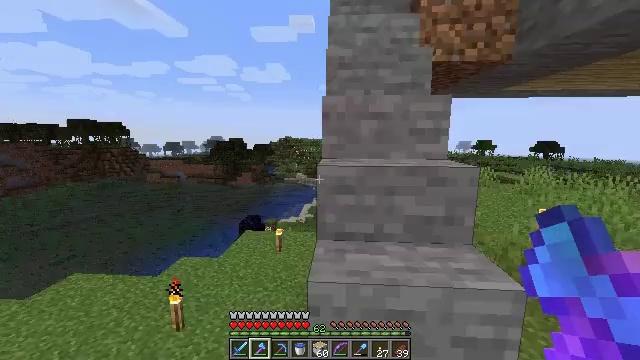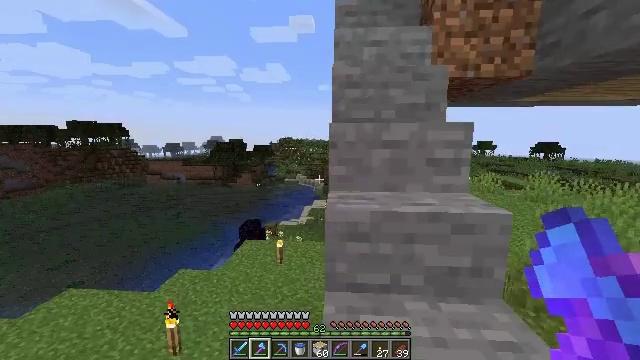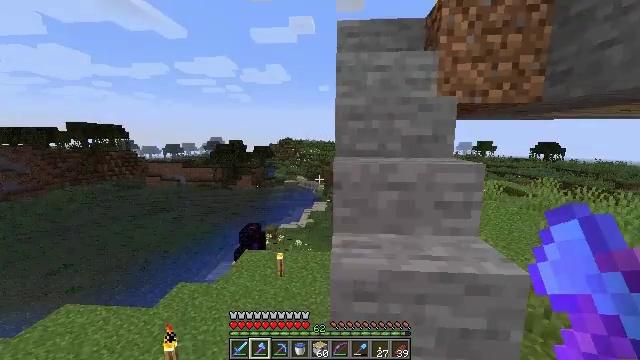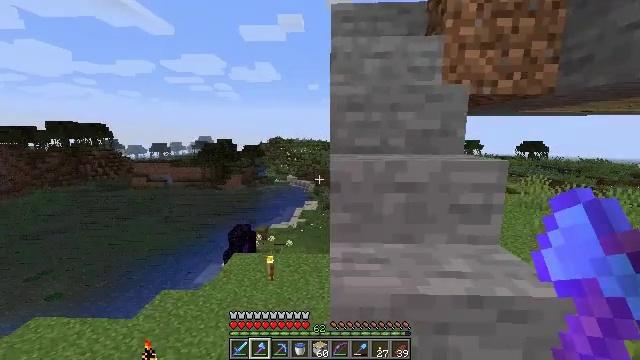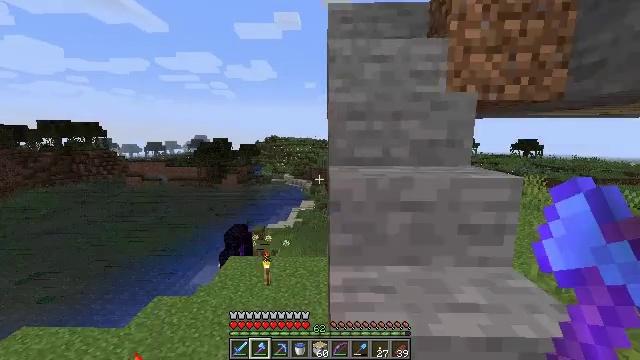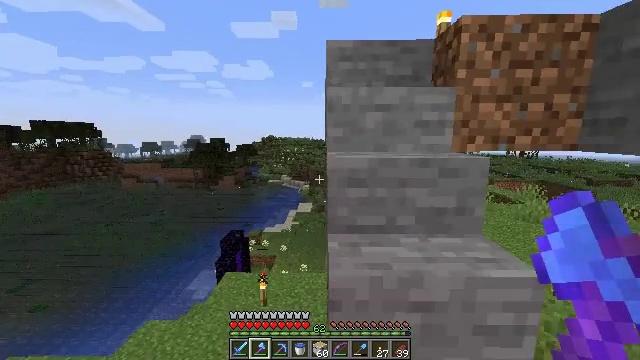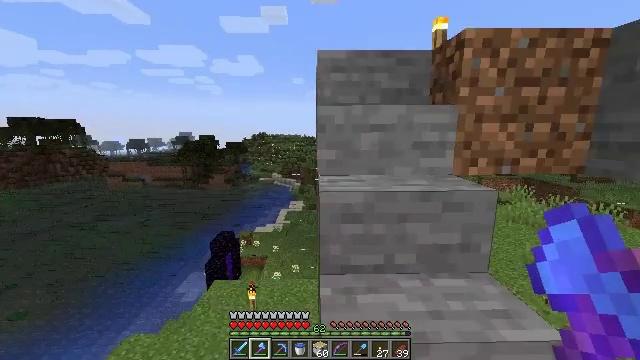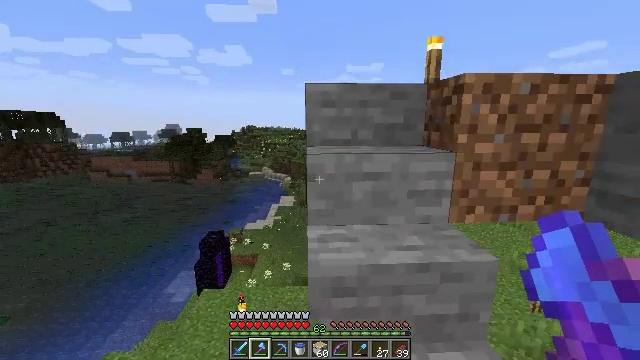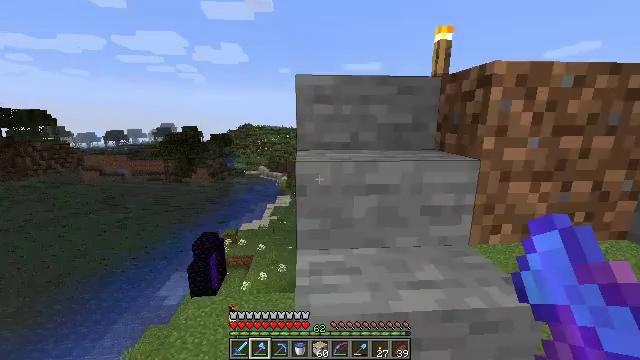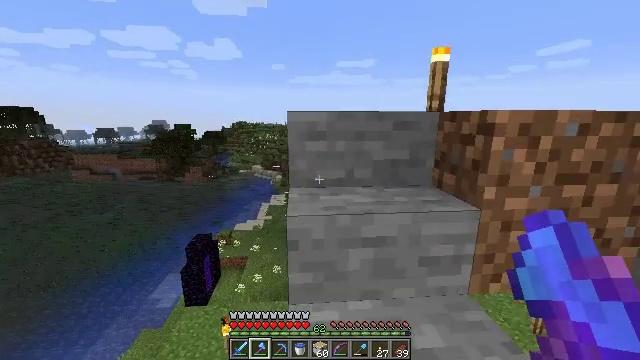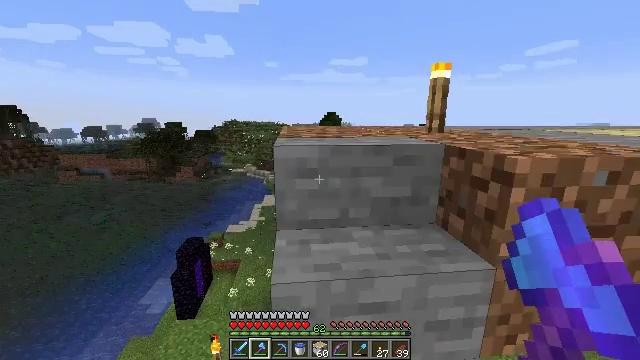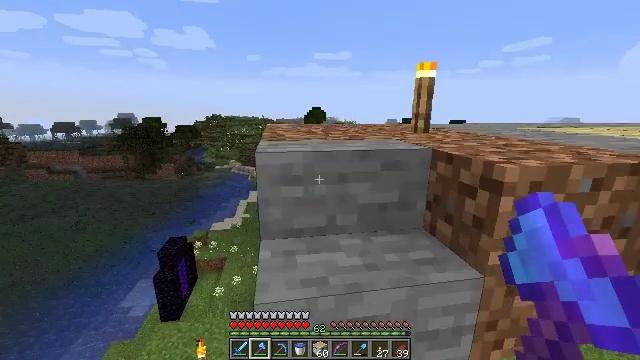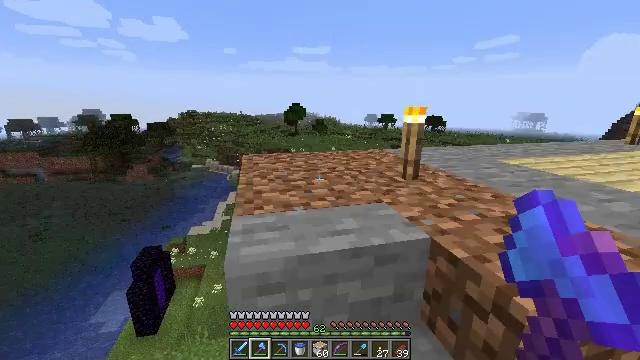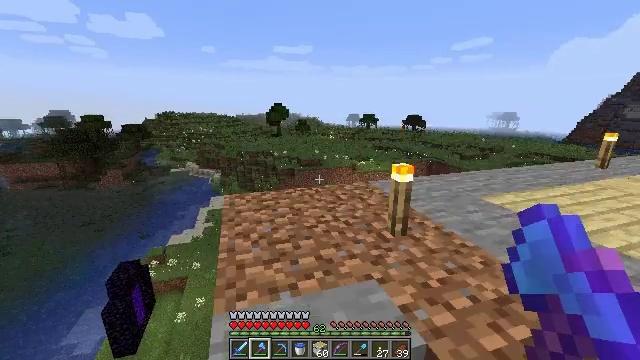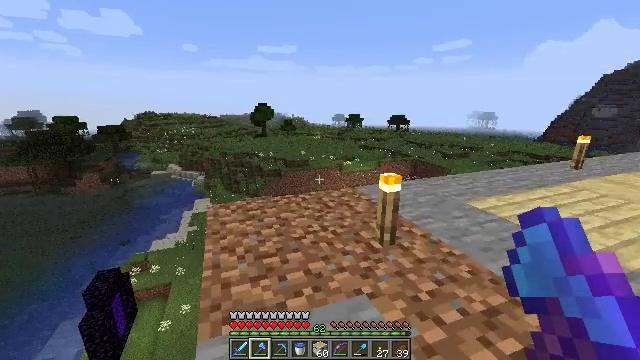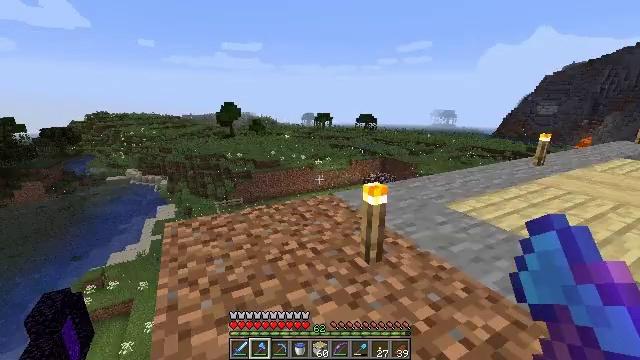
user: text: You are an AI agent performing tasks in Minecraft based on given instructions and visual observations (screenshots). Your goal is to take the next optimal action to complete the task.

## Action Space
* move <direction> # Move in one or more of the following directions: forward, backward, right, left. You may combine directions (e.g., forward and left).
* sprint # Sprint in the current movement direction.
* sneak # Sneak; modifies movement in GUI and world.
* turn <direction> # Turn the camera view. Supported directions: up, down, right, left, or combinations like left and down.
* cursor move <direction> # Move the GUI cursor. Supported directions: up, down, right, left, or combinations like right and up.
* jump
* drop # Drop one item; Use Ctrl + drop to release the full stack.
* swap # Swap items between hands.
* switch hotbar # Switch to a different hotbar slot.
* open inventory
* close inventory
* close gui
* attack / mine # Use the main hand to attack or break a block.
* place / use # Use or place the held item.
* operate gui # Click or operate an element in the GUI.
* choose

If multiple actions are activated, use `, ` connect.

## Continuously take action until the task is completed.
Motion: motion action
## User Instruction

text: Break the existing birch planks.
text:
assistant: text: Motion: move forward
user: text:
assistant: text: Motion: move forward
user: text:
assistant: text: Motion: move forward, turn right
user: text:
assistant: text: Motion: move forward
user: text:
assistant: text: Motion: move forward
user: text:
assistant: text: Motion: move forward, turn right
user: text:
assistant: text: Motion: move forward, turn right and down
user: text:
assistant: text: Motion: move forward
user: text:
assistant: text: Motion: move forward, turn right
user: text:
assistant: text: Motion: move forward, turn right
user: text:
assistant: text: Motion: move forward, turn right and down
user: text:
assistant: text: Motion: move forward, turn right
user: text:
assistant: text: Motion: move forward, turn right
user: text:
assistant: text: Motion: move forward, turn right
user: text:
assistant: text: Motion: move forward, turn right
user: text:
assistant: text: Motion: move forward and move left, turn right and down
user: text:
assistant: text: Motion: move forward and move left, turn right and down
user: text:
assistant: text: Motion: move forward and move left, turn right
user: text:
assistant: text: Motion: move forward and move left, turn right
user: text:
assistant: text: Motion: move forward and move left, turn right and down
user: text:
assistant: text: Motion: move forward, turn right and down
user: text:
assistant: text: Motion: move forward, turn right and down
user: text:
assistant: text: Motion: move forward, turn right
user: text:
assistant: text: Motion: turn right
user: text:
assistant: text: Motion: no_op
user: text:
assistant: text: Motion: no_op
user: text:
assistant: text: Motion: turn right and up
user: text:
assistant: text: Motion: turn right and up
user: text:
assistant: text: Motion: move back and move left, turn right and up
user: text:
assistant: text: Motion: move back and move left, turn right